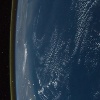
Label: water